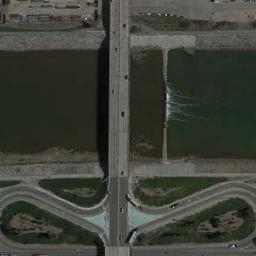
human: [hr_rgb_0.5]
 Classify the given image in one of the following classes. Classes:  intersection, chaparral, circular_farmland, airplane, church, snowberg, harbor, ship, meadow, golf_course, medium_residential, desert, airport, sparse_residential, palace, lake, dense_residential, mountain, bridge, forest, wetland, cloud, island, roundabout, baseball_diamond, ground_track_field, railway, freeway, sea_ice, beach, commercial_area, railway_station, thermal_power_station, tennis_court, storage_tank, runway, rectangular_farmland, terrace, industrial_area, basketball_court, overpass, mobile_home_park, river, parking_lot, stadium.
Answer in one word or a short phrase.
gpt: bridge